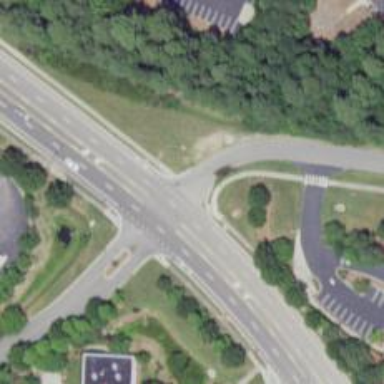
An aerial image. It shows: Unmarked crossing on the road.